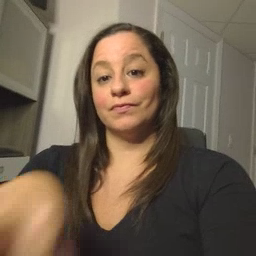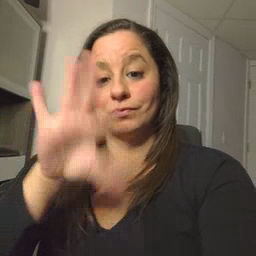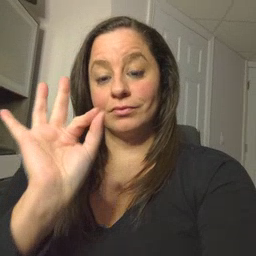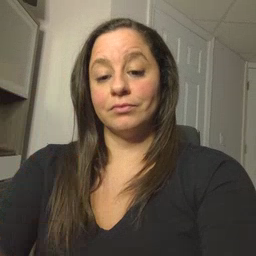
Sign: find